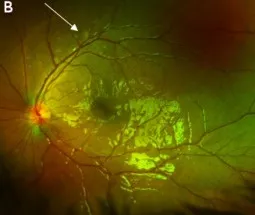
Fundoscopic images three weeks after initial presentation show multiple yellow deposits scattered around the vascular arcades.
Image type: ophthalmic_imaging (fundus_photograph)